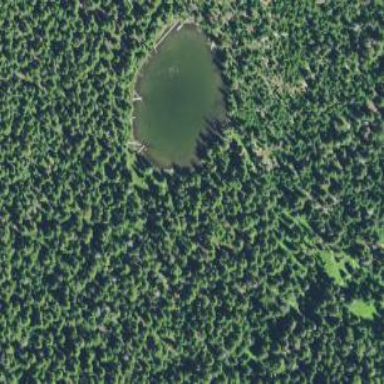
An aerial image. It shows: Peaceful pond surrounded by nature.